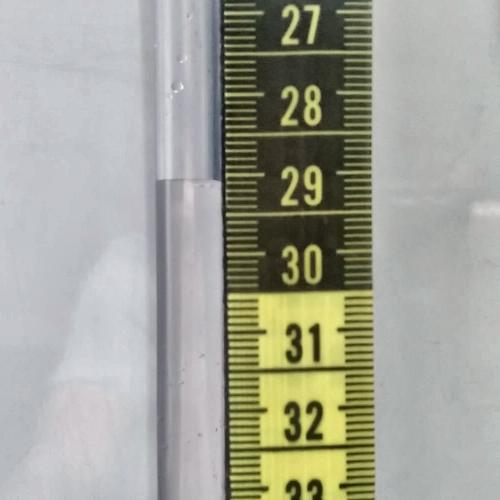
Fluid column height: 29.1 cm